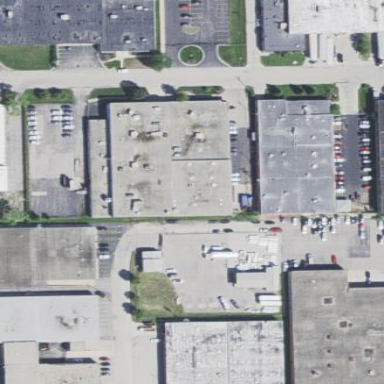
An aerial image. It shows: Commercial building.